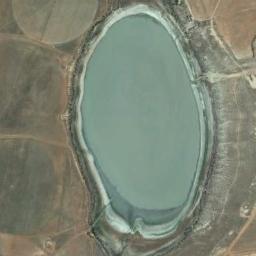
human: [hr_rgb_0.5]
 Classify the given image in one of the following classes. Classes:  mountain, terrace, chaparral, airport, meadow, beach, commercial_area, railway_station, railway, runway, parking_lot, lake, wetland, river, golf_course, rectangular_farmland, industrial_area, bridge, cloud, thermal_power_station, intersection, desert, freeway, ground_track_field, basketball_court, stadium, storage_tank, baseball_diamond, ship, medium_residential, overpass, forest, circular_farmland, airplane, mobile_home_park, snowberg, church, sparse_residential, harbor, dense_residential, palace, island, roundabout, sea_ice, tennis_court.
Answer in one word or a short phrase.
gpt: lake